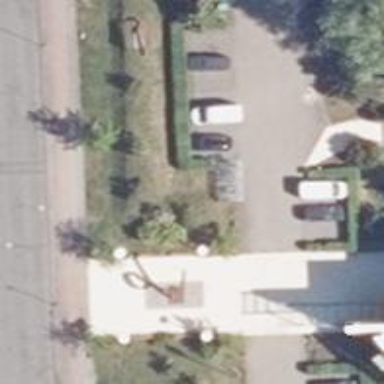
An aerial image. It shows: Street side parking area.